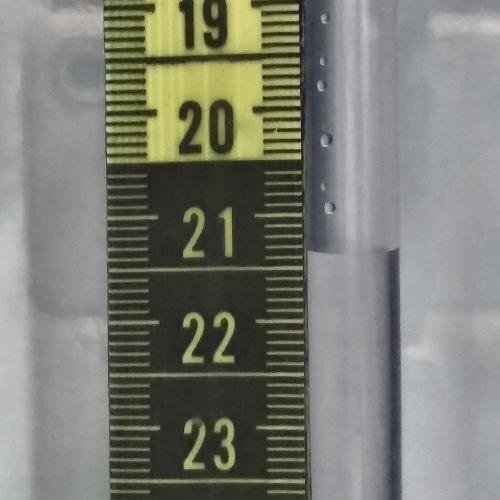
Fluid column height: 21.4 cm